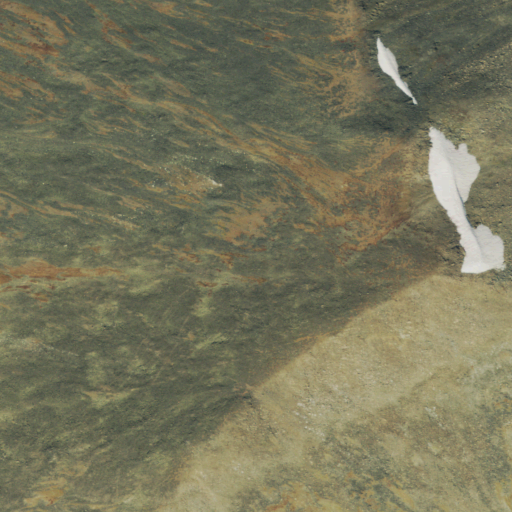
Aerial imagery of mountain in Colorado named Chipeta Mountain containing shrub, snow, grassland, and barren land